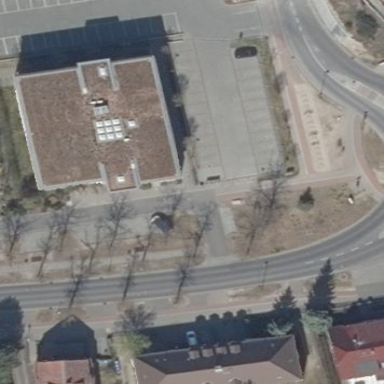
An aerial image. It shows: Civic building serving as town hall.